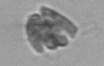
Label: Corymbellus